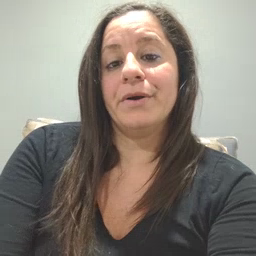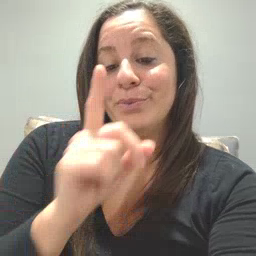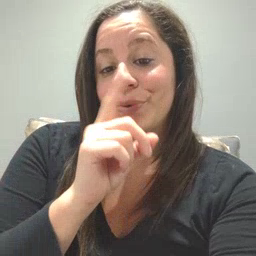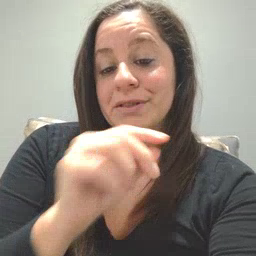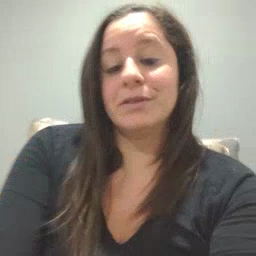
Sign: pretend